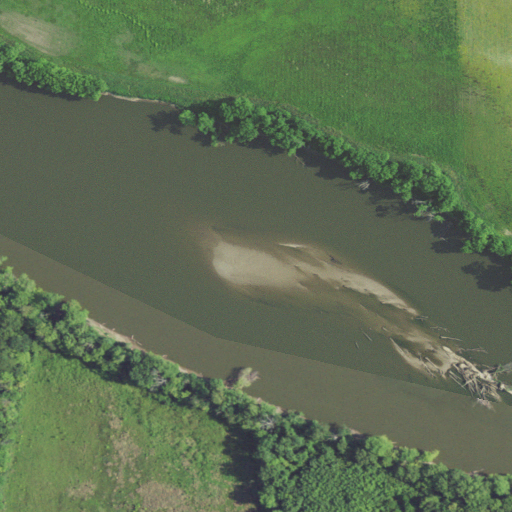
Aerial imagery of island in Indiana named Swan Island containing open water, cultivated crops, deciduous forest, herbaceous wetlands, and woody wetlands